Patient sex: M
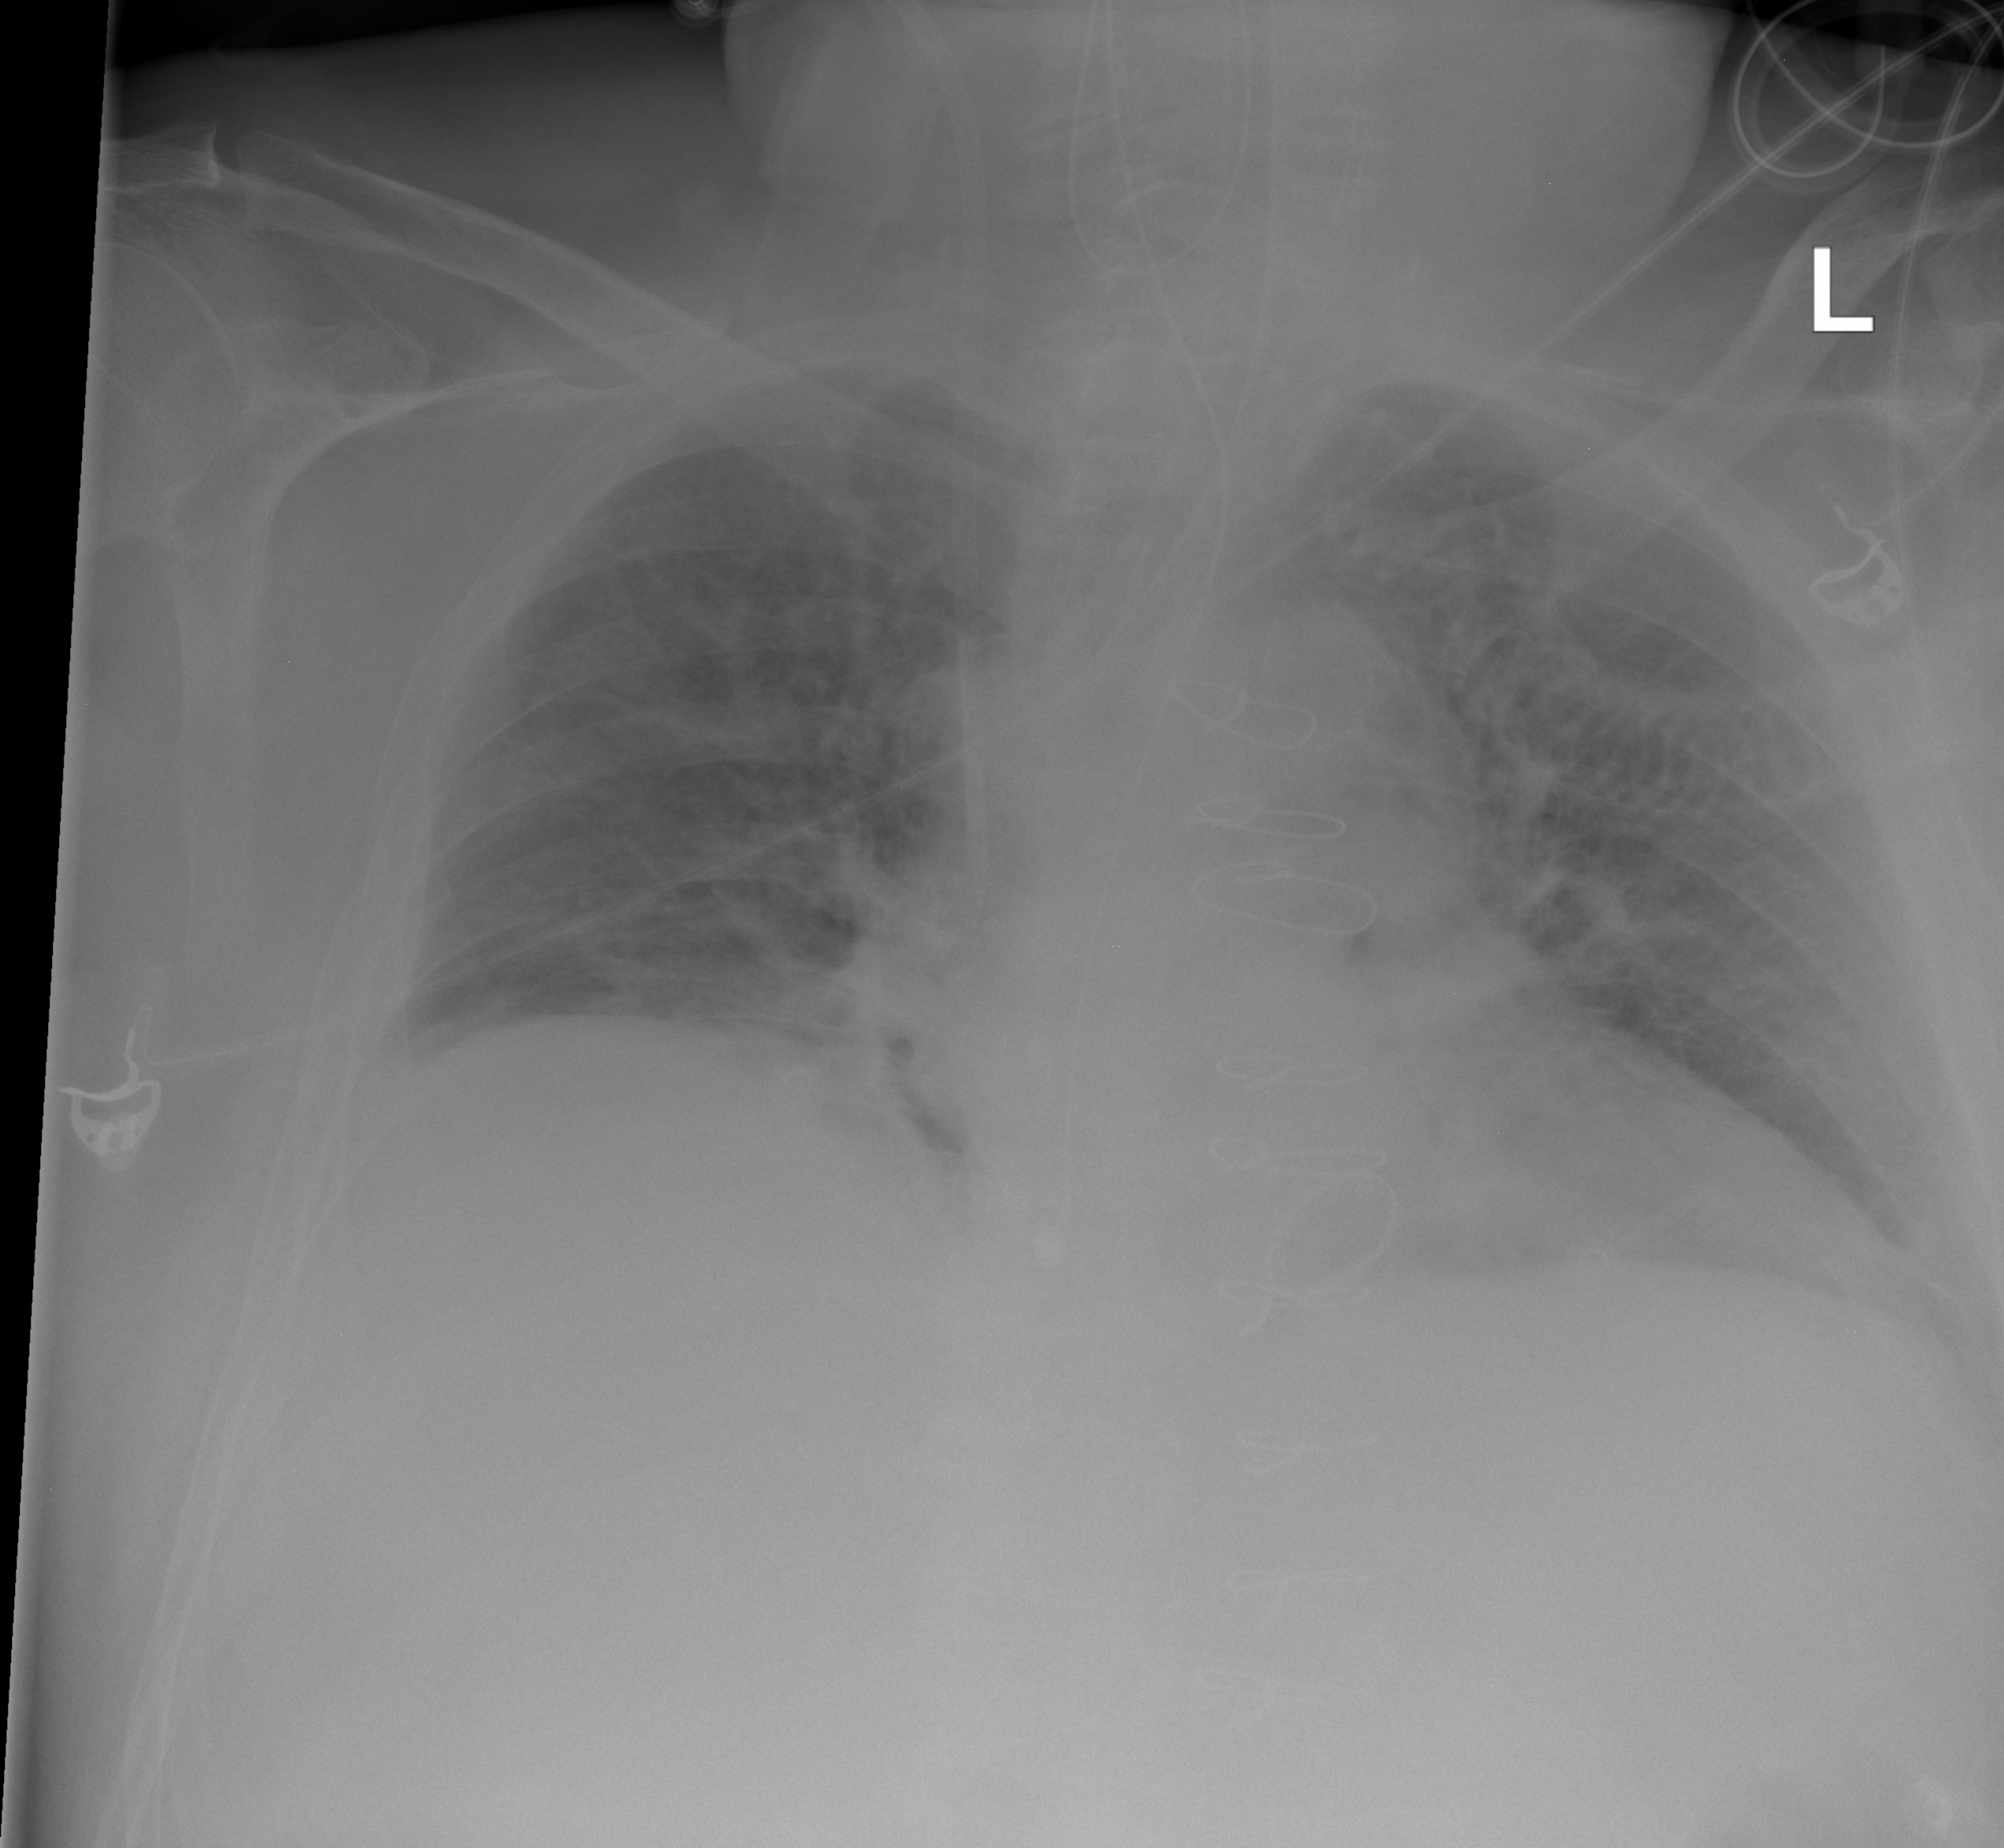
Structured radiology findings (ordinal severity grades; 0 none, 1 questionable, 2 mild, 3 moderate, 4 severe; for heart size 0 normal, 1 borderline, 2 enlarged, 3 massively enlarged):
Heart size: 0
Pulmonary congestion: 0
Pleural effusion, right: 0
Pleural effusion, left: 0
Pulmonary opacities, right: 1
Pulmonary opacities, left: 1
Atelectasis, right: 1
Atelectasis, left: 1